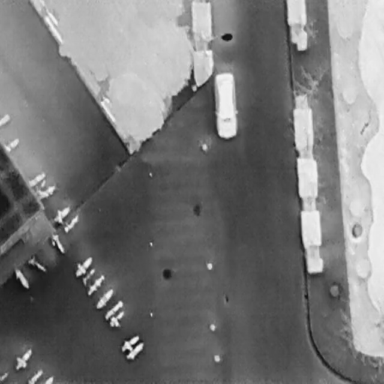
There are 22 objects shown in the infrared image, including a Car, and 21 Bicycles.